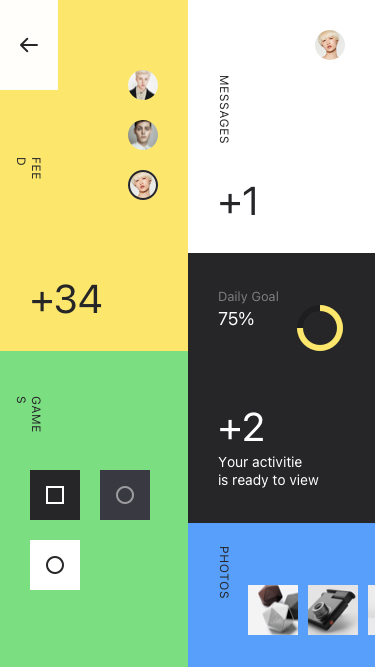
Text in this UI design:
+34
Feed
+34
+1
messages
Your activitie
is ready to view
Daily Goal
75%
+2
games
photos